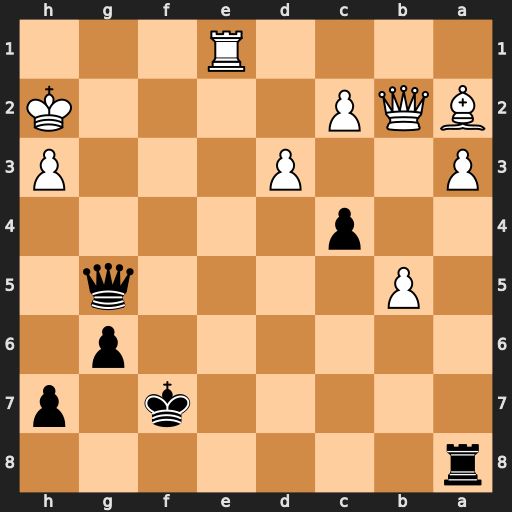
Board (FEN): r7/5k1p/6p1/1P4q1/2p5/P2P3P/BQP4K/4R3
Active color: b
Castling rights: -
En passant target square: -
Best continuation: Qd2+ Kg1 Qxe1+